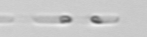
Label: Skeletonema